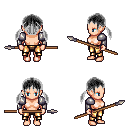
a pixel art fantasy rpg character, female body template, human, light skin, steel arm armor, gold greaves, gray twin-tailed hairstyle, spear, four views (front, back, left, right), 2x2 character sprite sheet, small pixel art, hard edges, no anti-aliasing